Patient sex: F
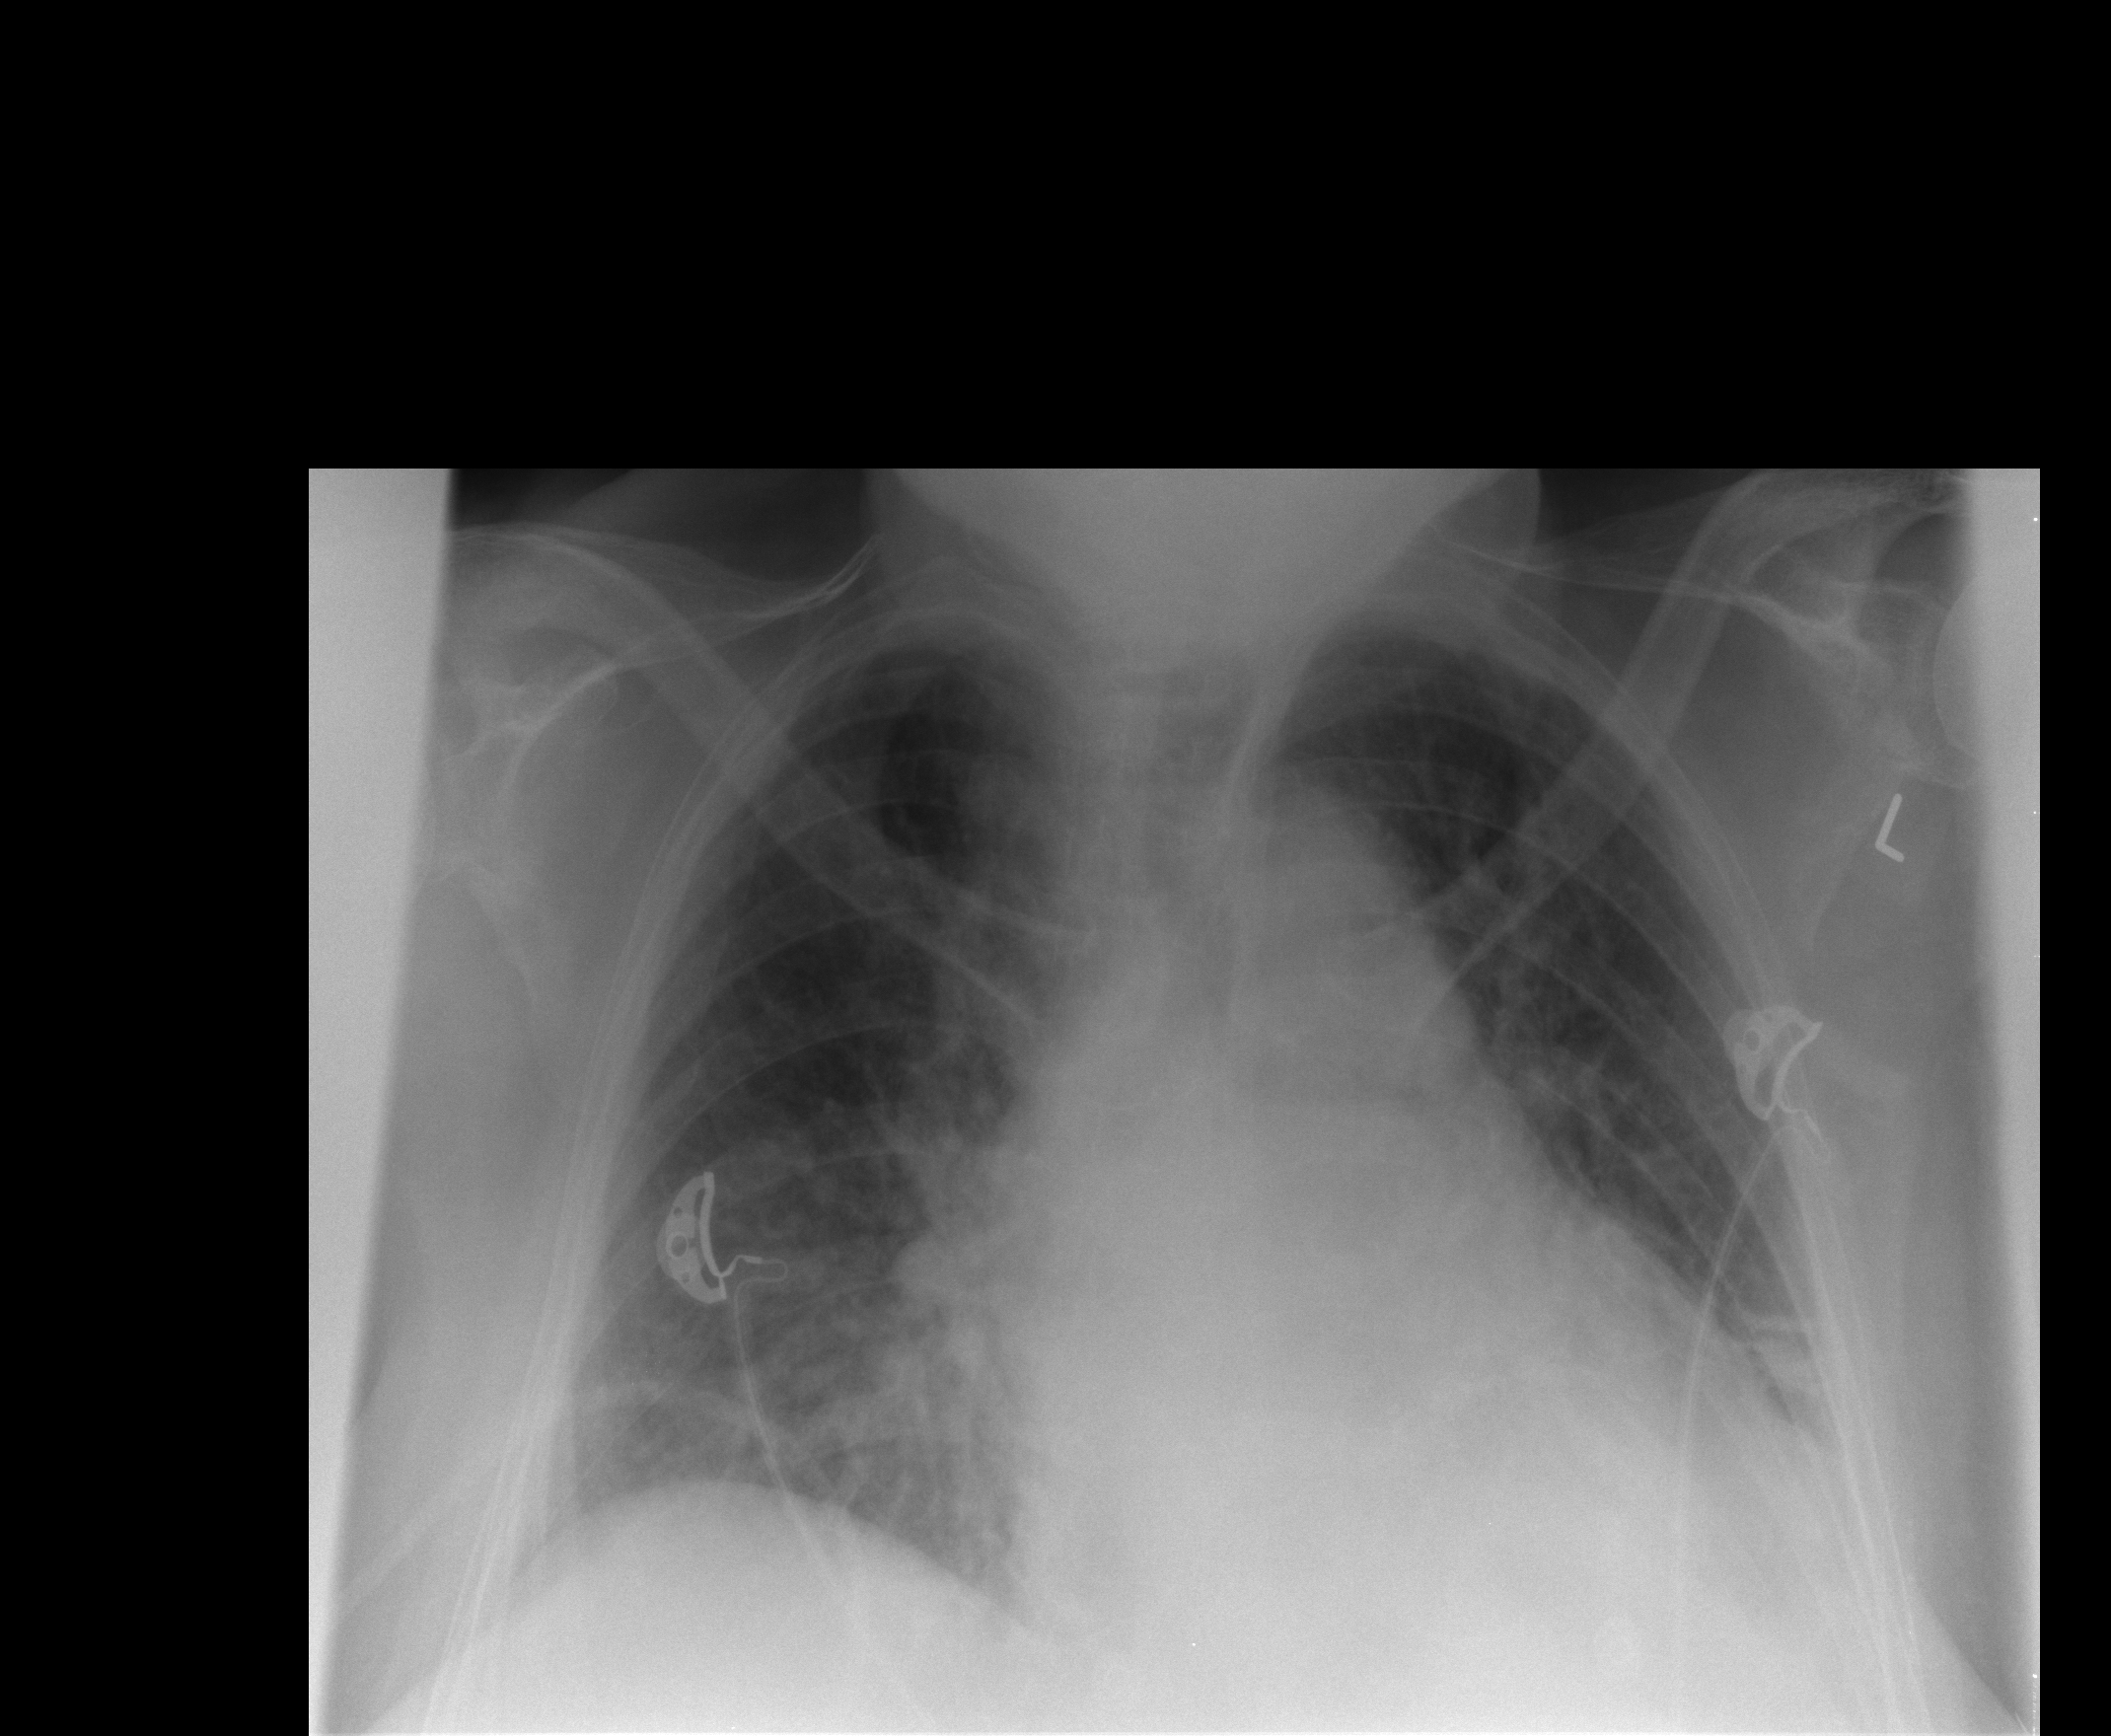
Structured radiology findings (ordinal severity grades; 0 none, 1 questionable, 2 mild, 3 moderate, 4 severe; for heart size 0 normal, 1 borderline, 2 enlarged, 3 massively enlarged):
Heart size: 2
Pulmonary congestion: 2
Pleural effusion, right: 0
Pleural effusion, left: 1
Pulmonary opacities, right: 2
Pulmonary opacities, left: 2
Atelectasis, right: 0
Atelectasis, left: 2